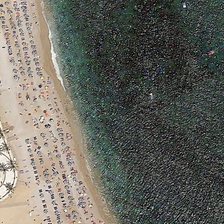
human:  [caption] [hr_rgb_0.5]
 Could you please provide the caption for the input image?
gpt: the sea beat the white spray on the beach .

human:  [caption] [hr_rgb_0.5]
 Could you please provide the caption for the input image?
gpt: many people are in a yellow beach near a piece of green ocean .

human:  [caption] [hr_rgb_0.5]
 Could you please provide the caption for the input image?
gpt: a small fish is in the vastness of the sea .

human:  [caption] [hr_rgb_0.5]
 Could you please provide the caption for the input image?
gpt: many people are in a yellow beach near a piece of green ocean .

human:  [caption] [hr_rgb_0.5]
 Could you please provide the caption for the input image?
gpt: the sea beat the white spray on the beach .